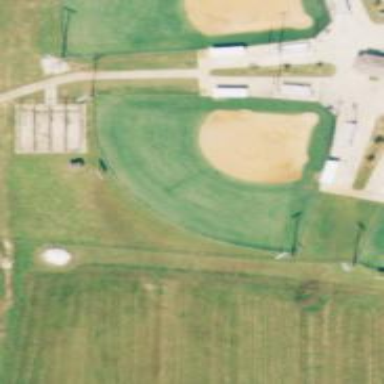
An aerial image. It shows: Baseball pitch for leisure and sports activities.